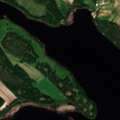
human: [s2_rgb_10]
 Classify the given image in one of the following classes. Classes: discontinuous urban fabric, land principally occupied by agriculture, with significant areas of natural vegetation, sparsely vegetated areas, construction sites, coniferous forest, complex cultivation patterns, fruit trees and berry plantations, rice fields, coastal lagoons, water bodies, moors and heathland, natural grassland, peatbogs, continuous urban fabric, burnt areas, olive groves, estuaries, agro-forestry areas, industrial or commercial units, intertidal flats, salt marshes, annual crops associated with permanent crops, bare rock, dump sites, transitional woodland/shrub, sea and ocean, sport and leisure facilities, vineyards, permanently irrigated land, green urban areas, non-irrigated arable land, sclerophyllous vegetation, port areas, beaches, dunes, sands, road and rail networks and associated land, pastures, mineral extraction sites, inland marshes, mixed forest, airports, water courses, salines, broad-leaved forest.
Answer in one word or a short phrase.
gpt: non-irrigated arable land, land principally occupied by agriculture, with significant areas of natural vegetation, coniferous forest, mixed forest, water bodies